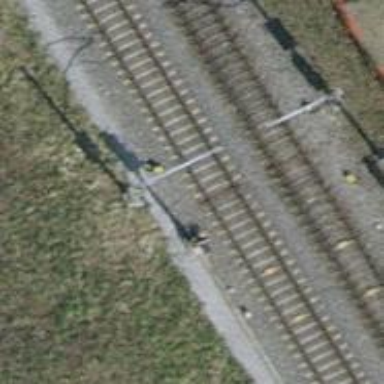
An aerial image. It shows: Railway signal.